Question: I must calculate the mean in this specific part of the matrix, that was generated with random numbers, my work so far:
'''
import random as rd
import numpy as np
matriz= np.zeros([12, 12])
for i in range(0,12):
for j in range(0,12):
matriz[i,j]=rd.randint(0,10)
'''

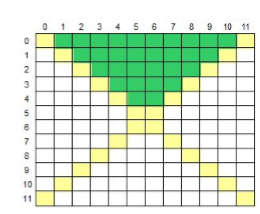
Answer: Your problem is trying to fit an algorithm. There's clearly a structure to the "marked" section of your matrix, so your problem is in trying to see/identify this structure, in order to fit it.
What I see is a pattern: starting with row 0, you're taking columns from 1 to n-1, then in row 1 you're taking columns 2 to n-2, etc. So basically, you're summing the coordinates for each row in 'range(rowIndex+1, len(columns)-(rowIndex+1))'
There may be some more elegant ways to achieve this, but I think this will work:
'''
import random as rd
import numpy as np
l, w = 12, 12 # matrix has dimensions l=12, w=12
matriz= np.zeros([l, w])
for i in range(l):
for j in range(w):
matriz[i,j]=rd.randint(0,10)
vals = []
for i in range(int(l/2)): # iterate through rows 0 to 4
for j in range(i+1, w-(i+1)):
vals.append(matrix[i,j])
# get the mean:
print 'mean is {}'.format(sum(vals)/len(vals))
'''
Note this probably doesn't work for a non-square matrix.